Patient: sex F, age 56
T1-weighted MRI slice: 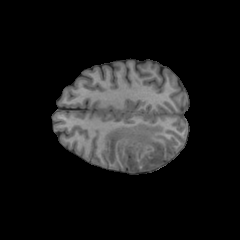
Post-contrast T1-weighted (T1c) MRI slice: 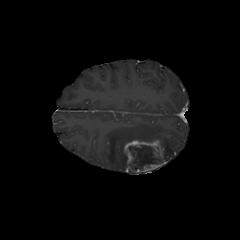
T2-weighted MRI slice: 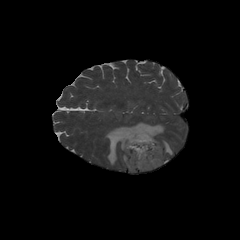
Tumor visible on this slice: yes
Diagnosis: Glioblastoma, IDH-wildtype
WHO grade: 4